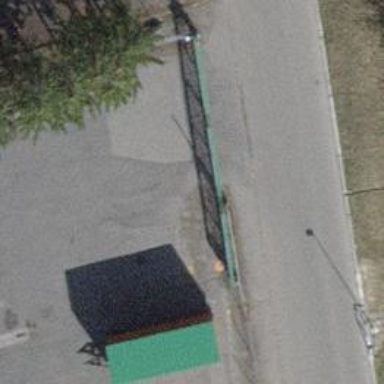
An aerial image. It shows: Gate.